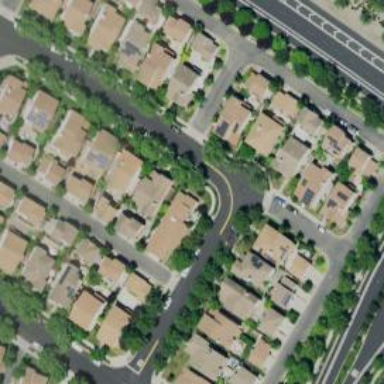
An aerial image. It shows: Asphalt alley designated as service road.